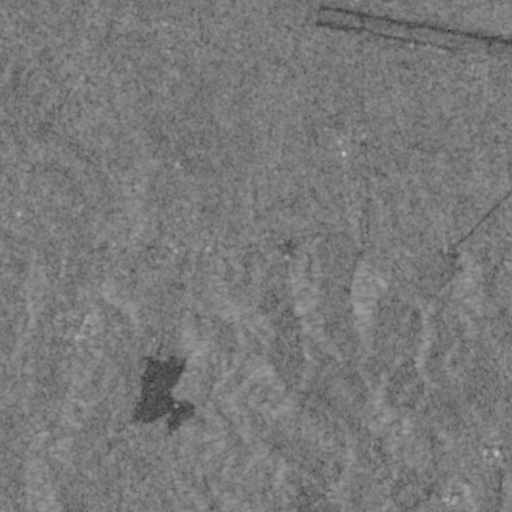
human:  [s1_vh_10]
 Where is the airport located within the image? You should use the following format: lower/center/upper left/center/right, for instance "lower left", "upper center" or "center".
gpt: The airport is located in the upper right of the image.
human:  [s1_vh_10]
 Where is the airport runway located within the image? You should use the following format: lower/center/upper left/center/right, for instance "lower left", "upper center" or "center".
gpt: The airport runway is located in the upper right of the image.
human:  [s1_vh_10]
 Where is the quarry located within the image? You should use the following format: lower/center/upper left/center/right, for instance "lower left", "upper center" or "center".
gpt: There is no quarry in the image.

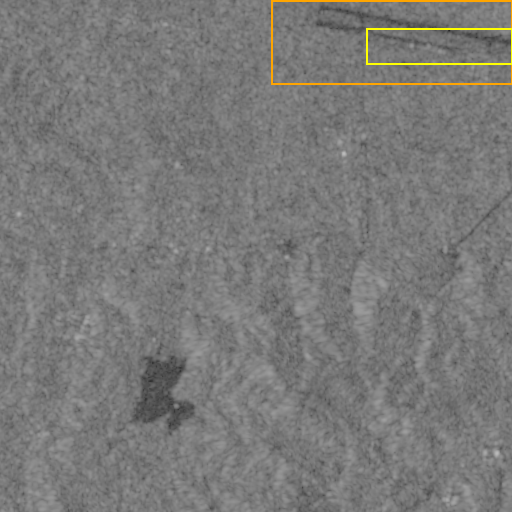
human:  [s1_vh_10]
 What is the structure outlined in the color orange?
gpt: The structure outlined in orange is an airport.
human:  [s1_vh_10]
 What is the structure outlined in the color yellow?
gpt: The structure outlined in yellow is an airport apron.
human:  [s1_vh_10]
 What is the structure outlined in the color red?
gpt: There is no red outline.